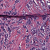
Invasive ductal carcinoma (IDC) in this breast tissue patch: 1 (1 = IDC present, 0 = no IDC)